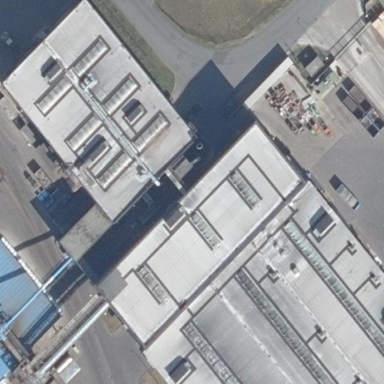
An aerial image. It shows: Industrial building.